Question: I need to click on a button in header then overlay will show like Sencha Touch:

how to do this overlay with jQueryMobile in the same page
JsFiddle Example:
<URL>
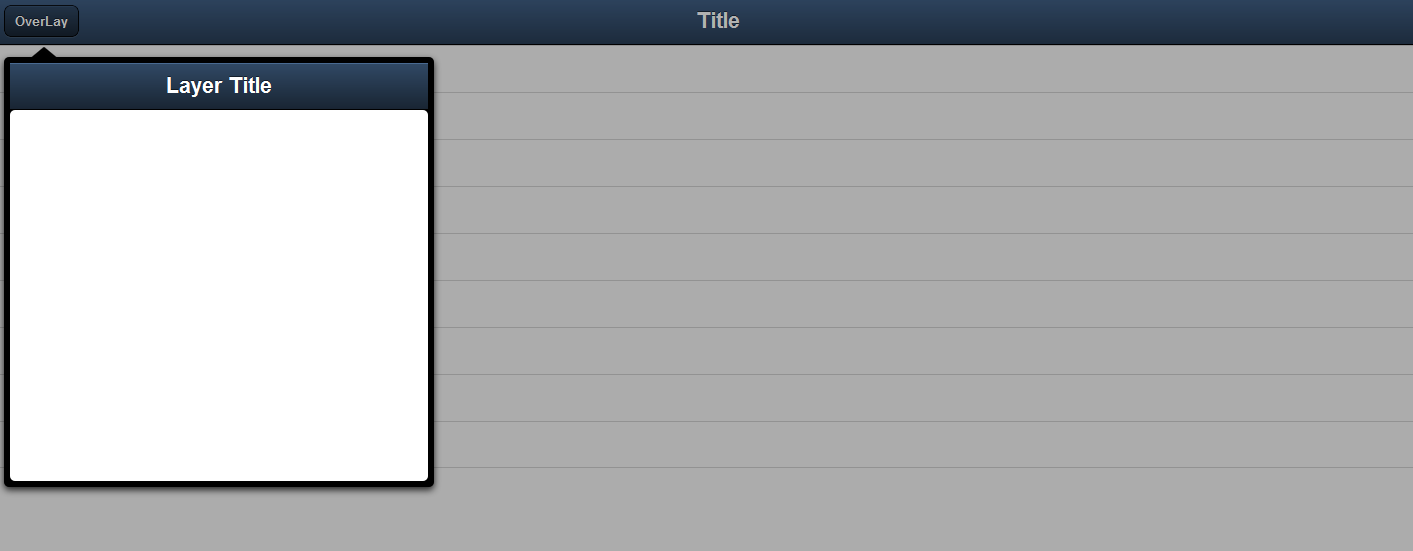
Answer: Currently this overlay support for dialog is not available in jquery mobile.But it is expected to come in future versions.They have put up a demo of how that feature is going to be in this url - <URL>
For the time being you can use the following code to achieve something similar to what you need:
'''
<!DOCTYPE html>
<html>
<head>
<title>Page Title</title>
<meta name="viewport" content="width=device-width, initial-scale=1">
<link rel="stylesheet" href="http://code.jquery.com/mobile/1.0.1/jquery.mobile-1.0.1.min.css" />
<script src="http://code.jquery.com/jquery-1.6.4.min.js"></script>
<script>
$("#show-overlay").live("click",function(){
$(".overlay").toggle(50);
});
$(".ui-mobile-viewport").live("click",function(event){
var target = event.target;
//Close the overlay if you have clicked on anywhere in body except the overlay itself and the button in header.
//If the check for button in this if is skipped,you will not be able to show the overlay.Clicking on button in header to close is //handled by previous event handler.
if($('#show-overlay').find(target).length==0 && $('.overlay').find(target).length==0) {
$(".overlay").hide(50);
}
});
</script>
<script src="http://code.jquery.com/mobile/1.0.1/jquery.mobile-1.0.1.min.js"></script>
<style>
.overlay{
width:150px;
position:absolute;
top:45px;
left:5px;
border-radius:5px;
background:#25374c;
z-index:1501;
padding:3px 5px 5px 5px;
}
.overlay-header{
text-align:center;
color:#fff;
margin-bottom:3px;
}
</style>
</head>
<body>
<div id="home" data-role="page">
<div data-role="header">
<h1>Title</h1>
<a name="submit" value="submit-value" id="show-overlay" data-icon="gear">OverLay</a>
</div>
<div data-role="content">
<ul id='company_list' data-role='listview' data-inset='false'>
<li>item 1</li>
<li>item 2</li>
<li>item 3</li>
<li>item 4</li>
</ul>
</div>
<div class="overlay" style="display:none">
<div class="overlay-header">
Title
</div>
<div class="overlay-content">
<ul id='tas_list' data-role='listview' data-theme="e">
<li>Overlay item 1</li>
<li>Overlay item 2</li>
<li>Overlay item 3</li>
<li>Overlay item 4</li>
</ul>
</div>
</div>
</div>
</body>
</html>
'''
A demo here - <URL>
This is just a rough draft only and there might be some issues.
Let me know if that helps.